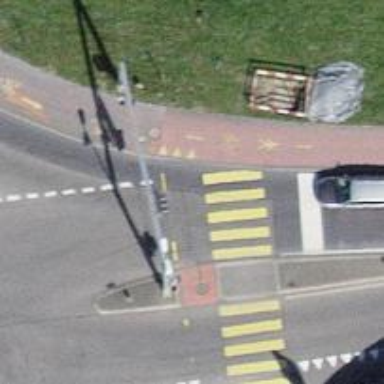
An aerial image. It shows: Kerb barrier.